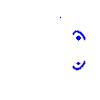
Particle: pion